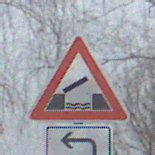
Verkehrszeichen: BeweglicheBruecke
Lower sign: RichtungsangabeDurchPfeile2
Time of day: MorningAfternoon
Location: Outdoor (Nature)
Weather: PartlyCloudy
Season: Autumn
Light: Natural